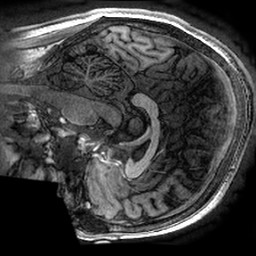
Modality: T1w
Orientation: sagittal
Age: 24
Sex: female
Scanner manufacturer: ge
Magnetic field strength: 3 T
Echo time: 0.002736 s